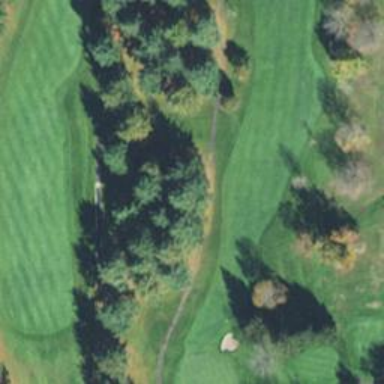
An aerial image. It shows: Pathway for golfing.